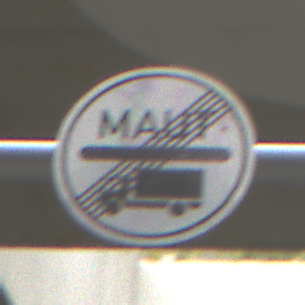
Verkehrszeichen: EndeMautpflicht
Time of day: Midday
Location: Roofed (Urban)
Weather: Overcast
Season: NotSpecified
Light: Artificial